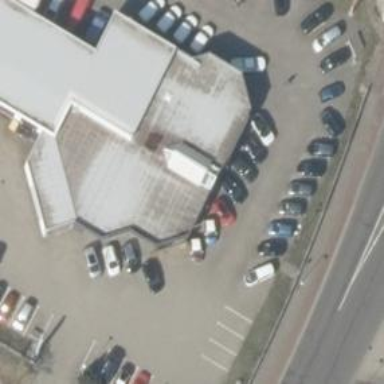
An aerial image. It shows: Car shop.